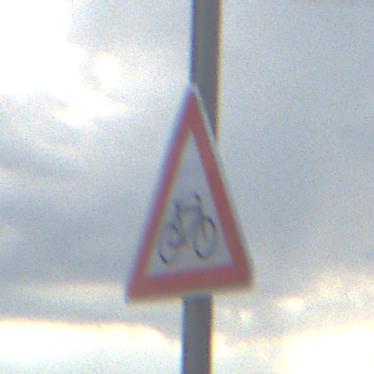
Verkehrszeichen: RadverkehrLinks
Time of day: MorningAfternoon
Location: Outdoor (RoadRail)
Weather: PartlyCloudy
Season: NotSpecified
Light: Natural